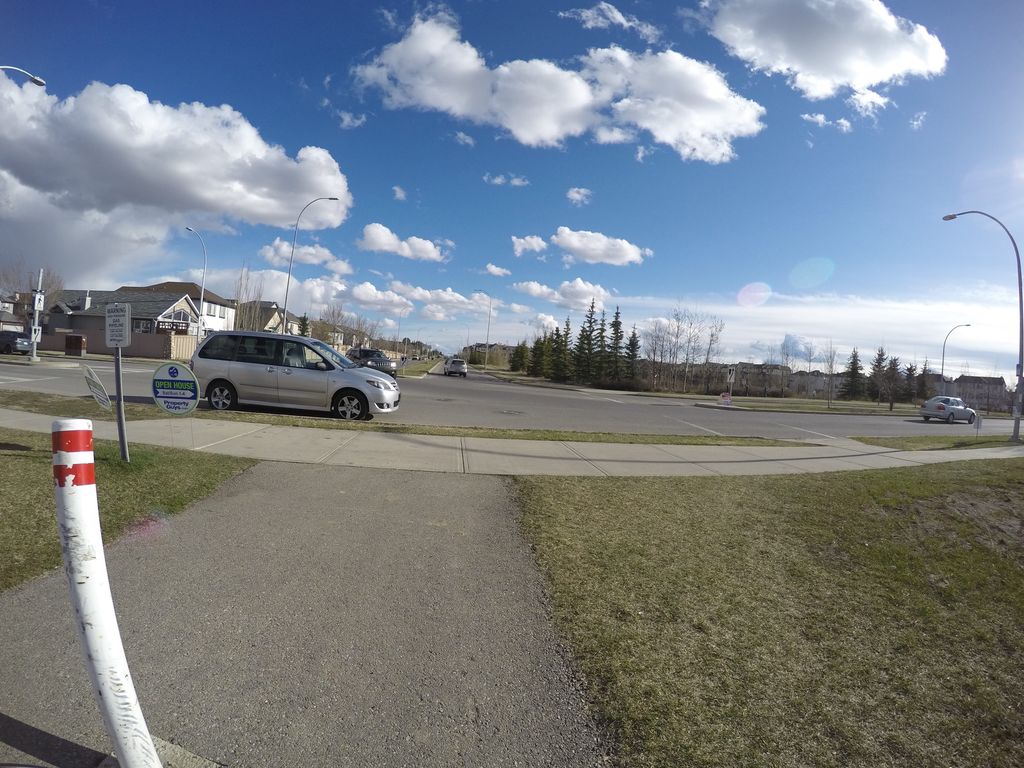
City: calgary